Interaction volume radius: 5 \u00c5
Interaction volume height: 20 \u00c5
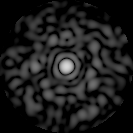
Disorder parameter: 0.8229